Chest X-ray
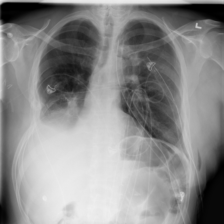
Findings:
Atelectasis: negative
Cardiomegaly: negative
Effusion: positive
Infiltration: negative
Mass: negative
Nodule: negative
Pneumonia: negative
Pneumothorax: negative
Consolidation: negative
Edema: negative
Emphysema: negative
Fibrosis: negative
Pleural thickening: negative
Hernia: negative